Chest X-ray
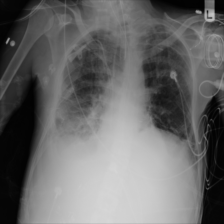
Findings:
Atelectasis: negative
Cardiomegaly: negative
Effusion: positive
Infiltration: negative
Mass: negative
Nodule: negative
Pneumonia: positive
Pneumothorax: negative
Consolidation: negative
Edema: positive
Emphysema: negative
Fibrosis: negative
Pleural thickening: negative
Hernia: negative